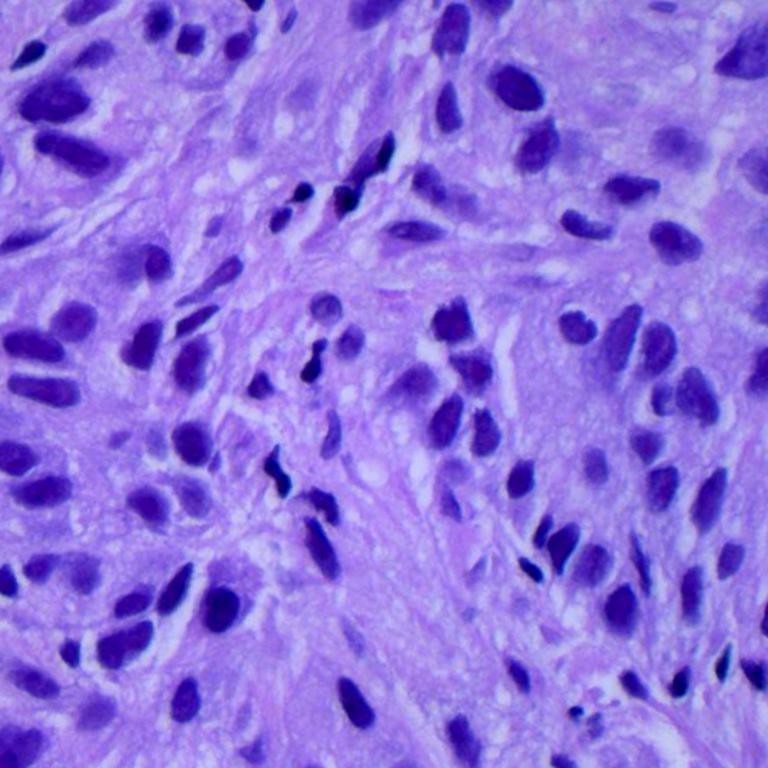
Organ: lung
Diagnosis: adenocarcinomas